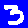
Digit: 3